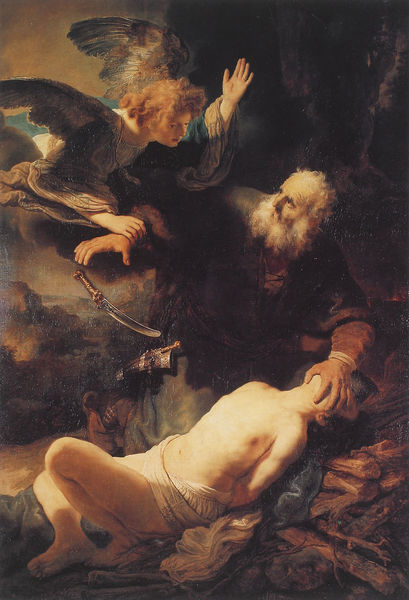
Titel: Die Opferung Isaaks
Künstler: Harmensz van Rijn Rembrandt
Institution: St. Petersburg, Eremitage
Schlagwörter: dunkel, flügel, gemälde, himmel, mann, nackt, schatten, weiß, frauen, menschen, braun, brust, frau, hell, holz, kleider, licht, männer, tuch, wolke, alt, bart, jung, barock, hinrichtung, messer, tod, hände, gewand, vater, renaissance, engel, fesseln, brüste, liegen, gewalt, junge, scheide, schwert, altar, jüngling, altes testament, dolch, ermordung, isaak, opfer, opferung, sohn, abraham, schwertscheide, händ, samson, ölschinken, verhindern, isaac, opferung von issac